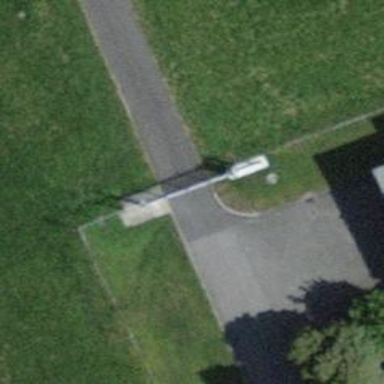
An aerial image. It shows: Gate.